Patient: sex M, age 65
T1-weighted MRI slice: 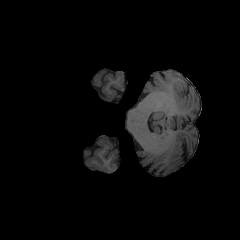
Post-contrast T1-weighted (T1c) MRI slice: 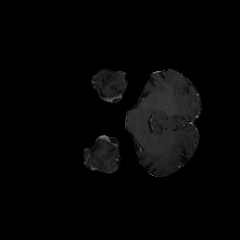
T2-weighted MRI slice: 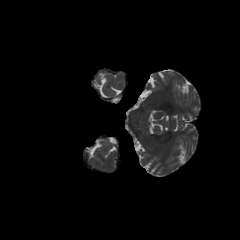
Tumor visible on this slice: no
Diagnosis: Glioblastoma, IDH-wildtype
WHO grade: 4